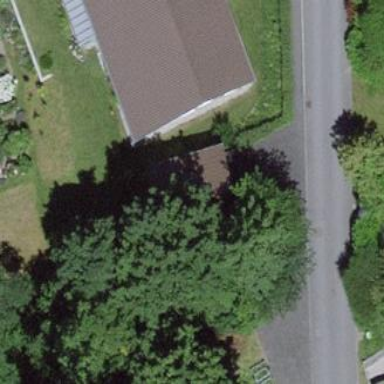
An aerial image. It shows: Garage building.